Question: I have a data conversion task in ssis in which I am changing datatype of a column and configured error output as "Redirect Rows".
But when I am running the package I am getting this, which is executing both success and failure part even though there is no failure rows:

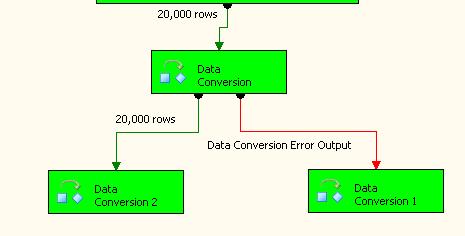
Answer: Correct, but just because it's green does not mean any rows went there. It's green because it has succeeded and zero rows went down that path.